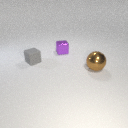
small purple metal cube to the left of large brown metal sphere